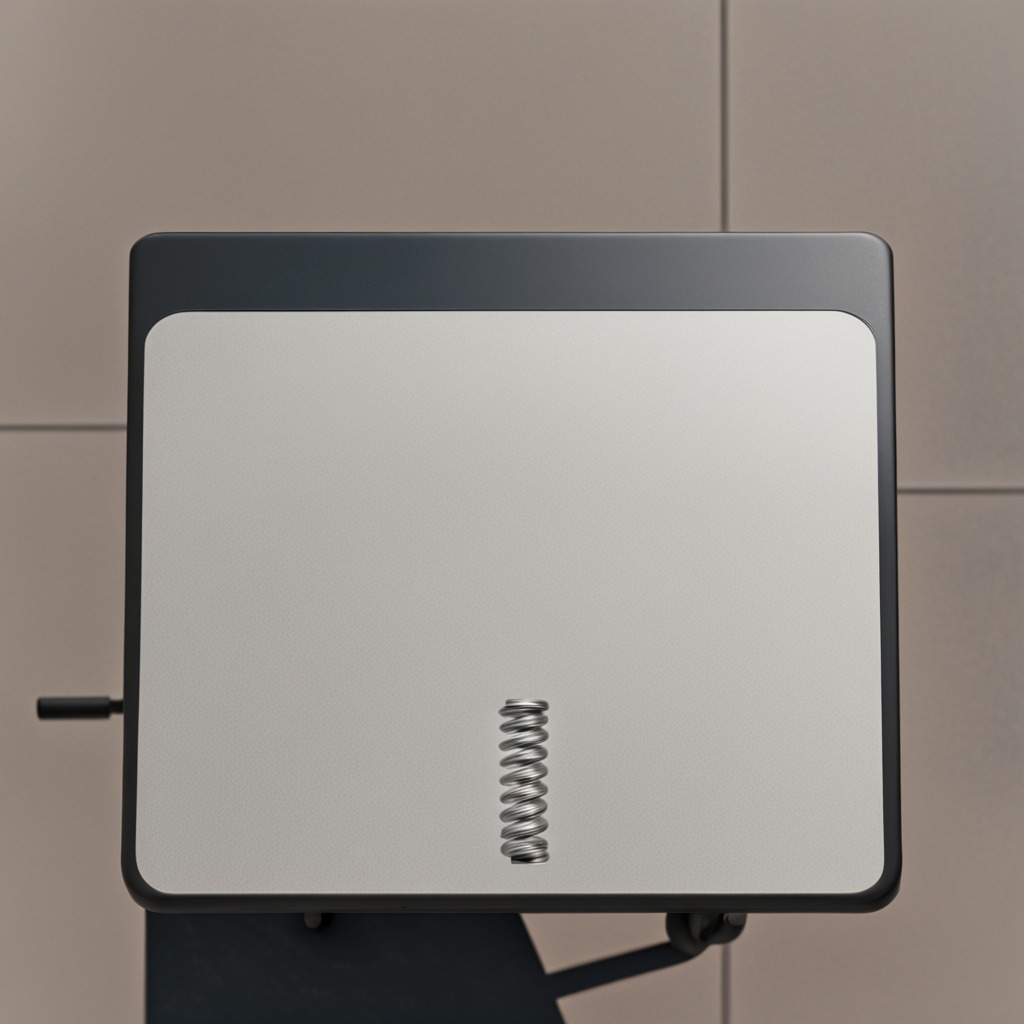
A coiled metal spring is lying on the textured surface of the table.